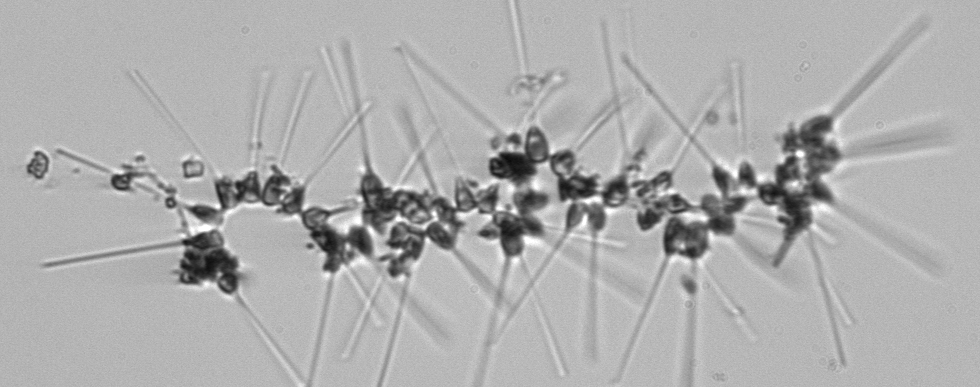
Label: Asterionellopsis_glacialis